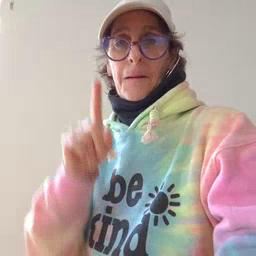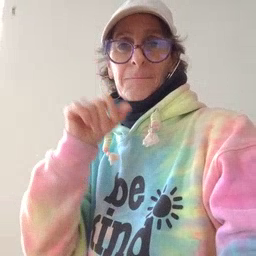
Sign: up